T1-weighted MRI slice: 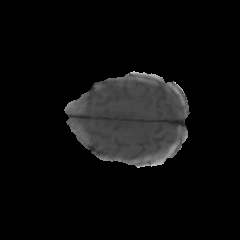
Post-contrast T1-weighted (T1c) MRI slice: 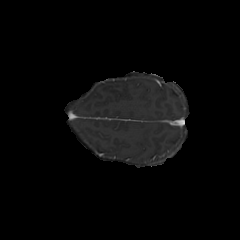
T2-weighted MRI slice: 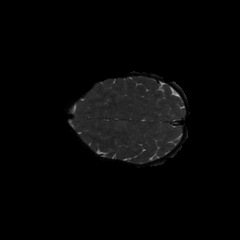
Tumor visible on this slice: no